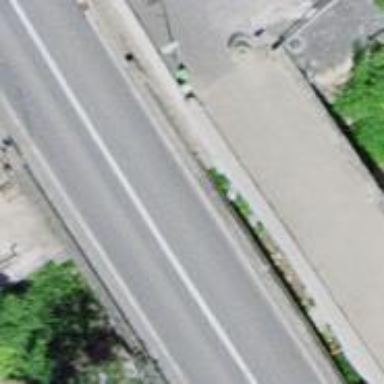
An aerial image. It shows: Primary highway on asphalt bridge.